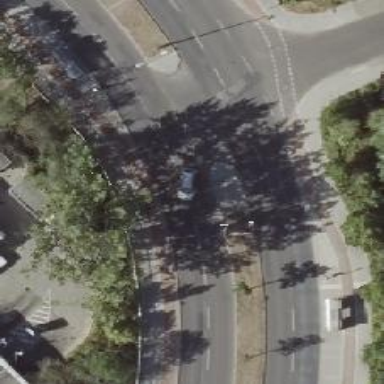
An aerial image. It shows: Uncontrolled crossing with central island on the road.